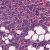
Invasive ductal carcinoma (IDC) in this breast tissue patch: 1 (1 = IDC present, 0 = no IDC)